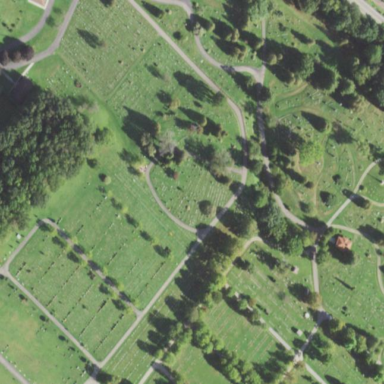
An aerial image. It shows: Cemetery.